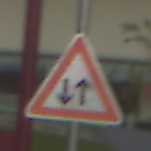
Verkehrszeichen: Gegenverkehr
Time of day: MorningAfternoon
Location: Outdoor (Suburban)
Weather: PartlyCloudy
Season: NotSpecified
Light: Natural